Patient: sex M, age 36
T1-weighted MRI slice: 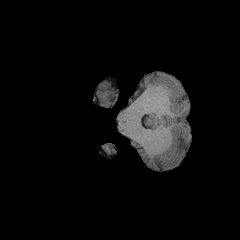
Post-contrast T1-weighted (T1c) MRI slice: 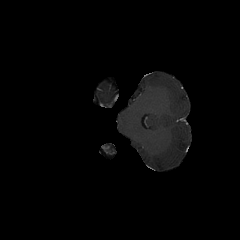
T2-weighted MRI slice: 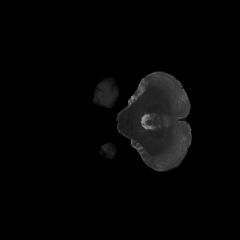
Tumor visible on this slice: no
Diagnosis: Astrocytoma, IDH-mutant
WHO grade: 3